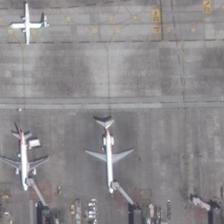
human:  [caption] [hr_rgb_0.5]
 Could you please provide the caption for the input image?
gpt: six planes in different sizes are parked on an airport .

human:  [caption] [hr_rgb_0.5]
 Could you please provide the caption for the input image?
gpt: six white planes in different sizes are on an airport .

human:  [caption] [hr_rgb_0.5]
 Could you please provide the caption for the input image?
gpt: five different aircrafts are in the airport and one plane is on the runway .

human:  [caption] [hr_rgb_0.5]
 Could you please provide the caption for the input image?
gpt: large and small aircrafts neatly dock at every gate .

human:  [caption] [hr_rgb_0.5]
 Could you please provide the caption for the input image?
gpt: six planes in different sizes are parked on an airport .